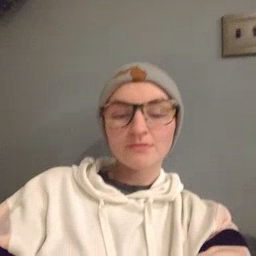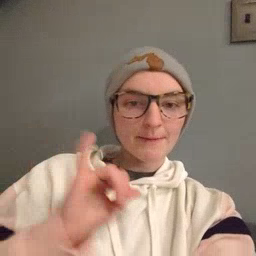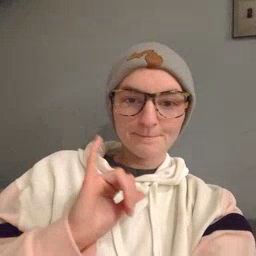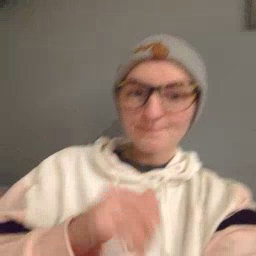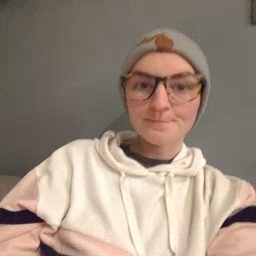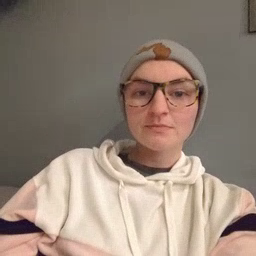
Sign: same